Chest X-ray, PA view. Patient: 38 years old, sex M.
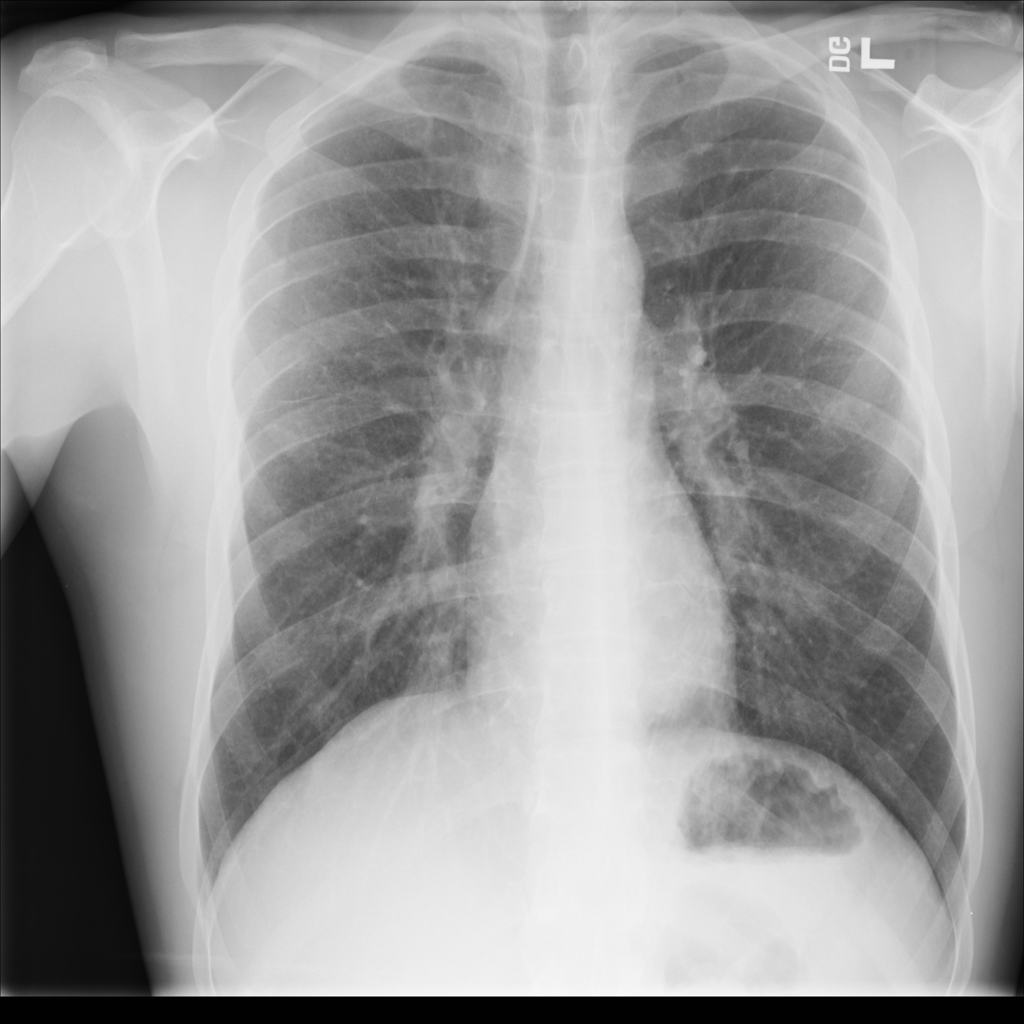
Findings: Infiltration